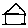
Label: house